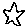
Label: star